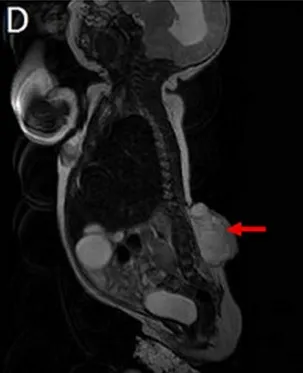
Sagittal T2-weighted image showing downward displacement of the cerebellar tonsils beneath the foramen magnum into the cervical spinal canal (type I chiari malformation, yellow arrow) as well as a cervico-dorsal syrinx (white arrow) C7 to D5.
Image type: radiology (mri)